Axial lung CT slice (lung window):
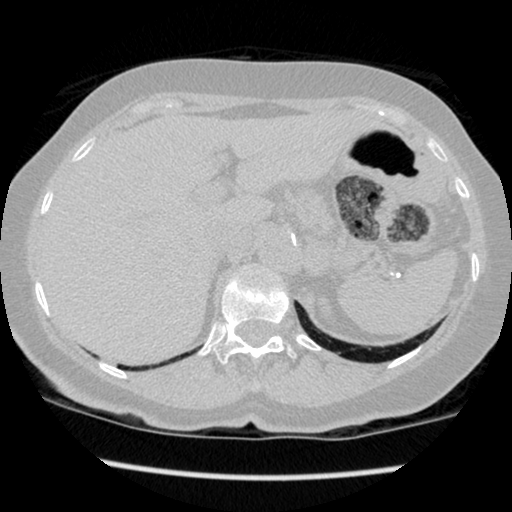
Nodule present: no